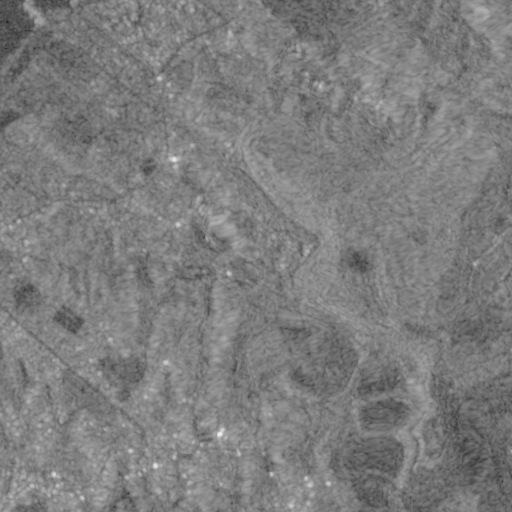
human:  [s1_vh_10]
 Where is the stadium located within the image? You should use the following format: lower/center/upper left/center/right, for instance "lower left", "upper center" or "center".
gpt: The stadium is located in the lower left of the image.
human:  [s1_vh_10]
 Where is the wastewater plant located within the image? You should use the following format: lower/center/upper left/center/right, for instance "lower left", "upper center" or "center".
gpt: The wastewater plant is located in the center left of the image.
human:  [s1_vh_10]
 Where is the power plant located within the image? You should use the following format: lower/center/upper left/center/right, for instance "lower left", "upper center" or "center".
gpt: There is no power plant in the image.

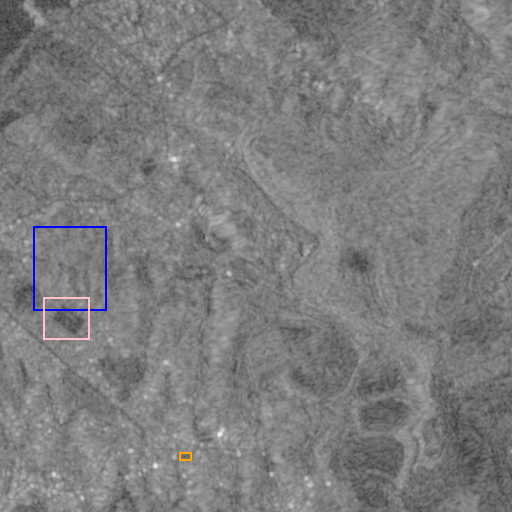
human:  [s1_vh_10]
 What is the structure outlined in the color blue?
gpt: The structure outlined in blue is a park.
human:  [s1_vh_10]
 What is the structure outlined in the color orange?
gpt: The structure outlined in orange is a stadium.
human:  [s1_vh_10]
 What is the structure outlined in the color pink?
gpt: The structure outlined in pink is a wastewater plant.
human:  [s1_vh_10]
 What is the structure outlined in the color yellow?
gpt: There is no yellow outline.